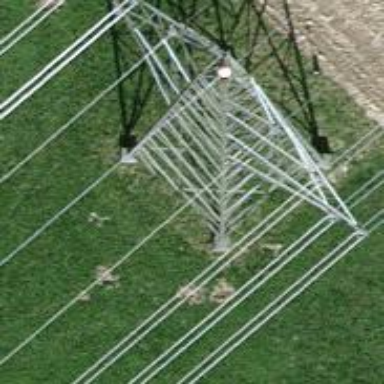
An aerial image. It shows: Towering power structure.